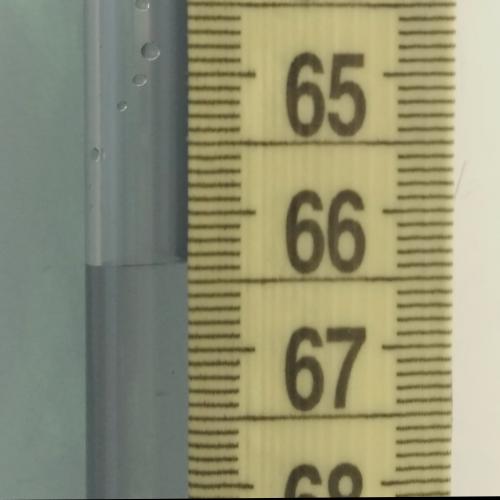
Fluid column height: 66.4 cm